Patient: sex M, age 71
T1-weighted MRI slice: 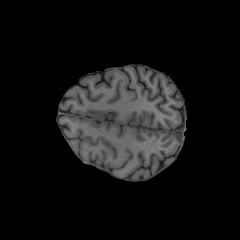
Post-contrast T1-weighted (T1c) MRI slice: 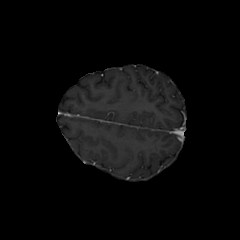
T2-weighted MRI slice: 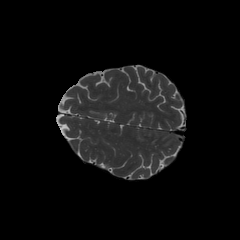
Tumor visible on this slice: no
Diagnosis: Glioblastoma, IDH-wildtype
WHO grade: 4